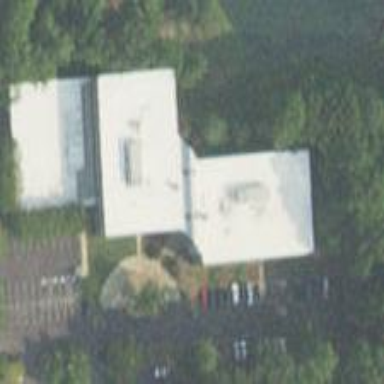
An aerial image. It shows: Building.